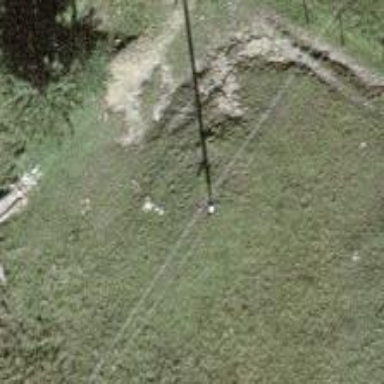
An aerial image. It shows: Power pole.